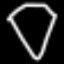
Label: diamond